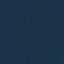
Land use / land cover: SeaLake